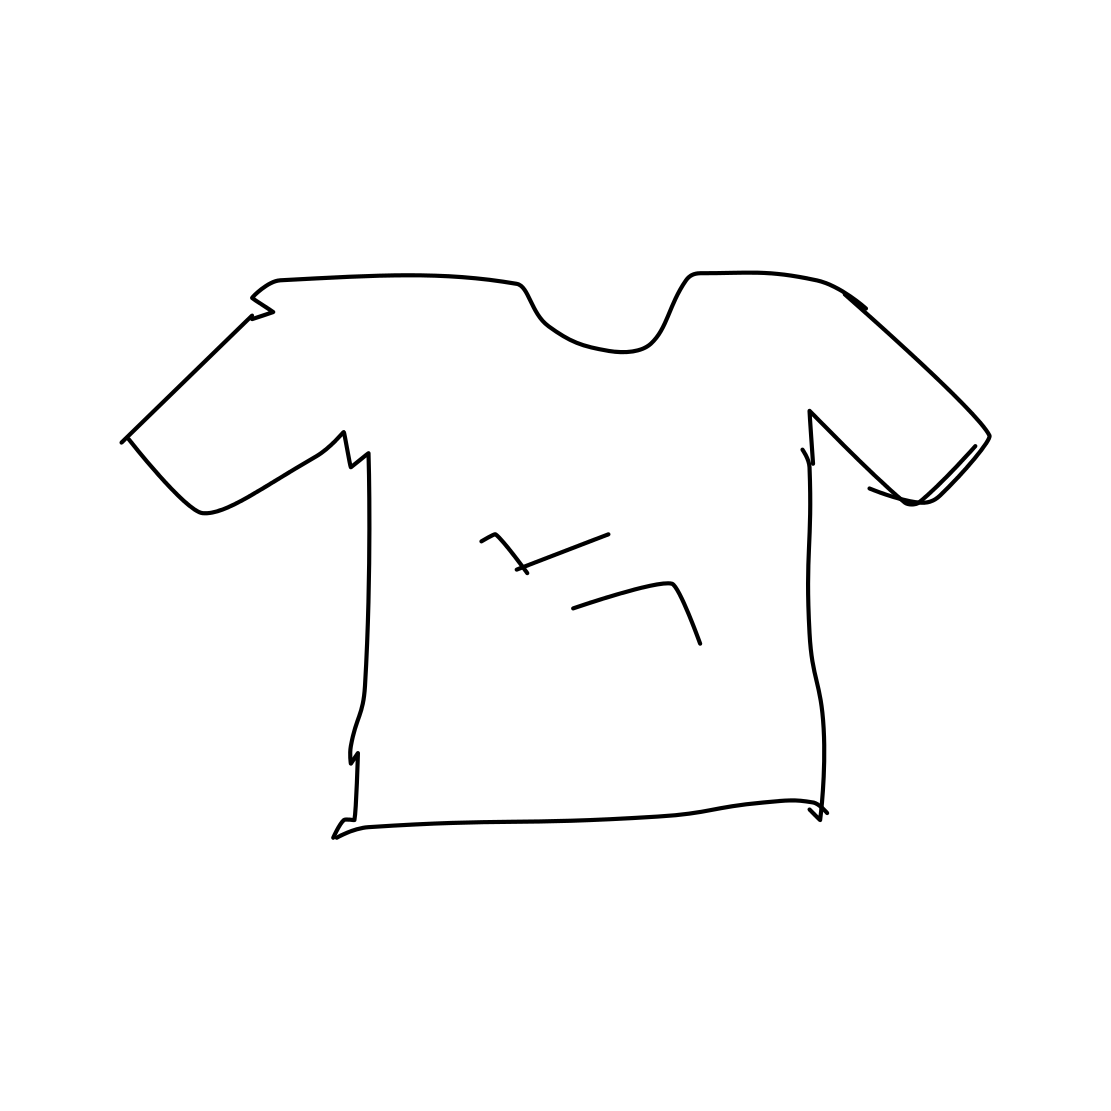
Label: t-shirt